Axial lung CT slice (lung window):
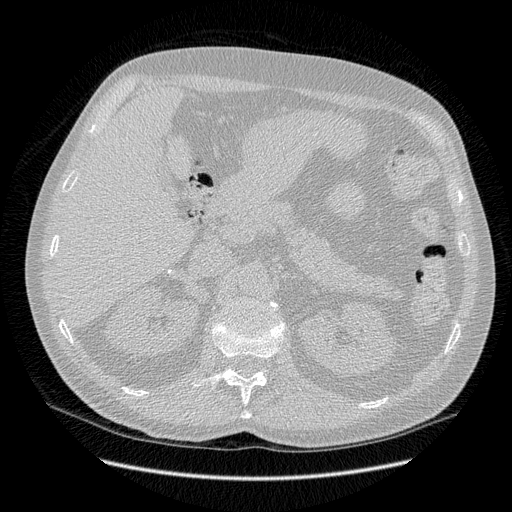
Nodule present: no